Question: I am trying to create a drop down menu list using jQuery and simple CSS at this <URL> the sliding works fine but I don't know why on click function the page also refreshes (this is more obvious when you look at the
Here is the code I have:
'''
<style>
.musthidden{display:none;}
</style>
<ul>
<li><a href="#">One</a></li>
<li id="two"><a href="#">Two</a>
<ul class="musthidden">
<li><a href="#">Two _ 1</a></li>
<li><a href="#">Two _ 2</a></li>
<li><a href="#">Two _ 3</a></li>
<li><a href="#">Two _ 4</a></li>
</ul>
</li>
<li><a href="#">Three</a></li>
<li><a href="#">Four</a></li>
</ul>
<script>
$("#two").on("click",function(){
$(".musthidden").slideToggle();
});
</script>
'''
Can you please let me know why this is happening?
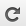
Answer: click function should be:
'''
$("#two").on("click",function(e){
e.preventDefault();
$(".musthidden").slideToggle();
});
'''
'e.preventDefault()' says: do not carry out any other functions binded to this event, stop after hitting this function. So it shouldn't do anything after.
'e' is event object that gets sent through the 'click' event, most other events also have 'e'
see updated <URL> without any refresh.